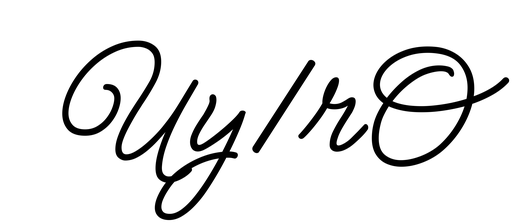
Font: MeowScript-Regular